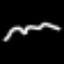
Label: squiggle